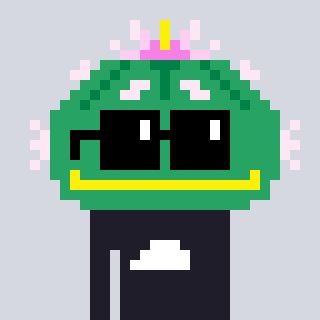
a pixel art character with square black sunglasses, a peyote-shaped head and a grayscale-colored body on a cool background